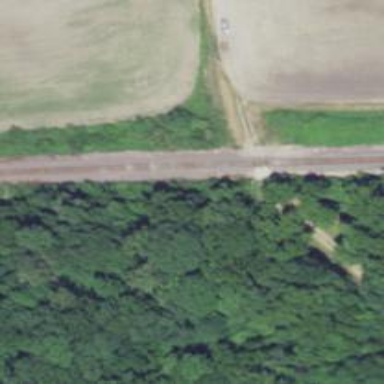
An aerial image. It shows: Railway track.